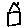
Label: house